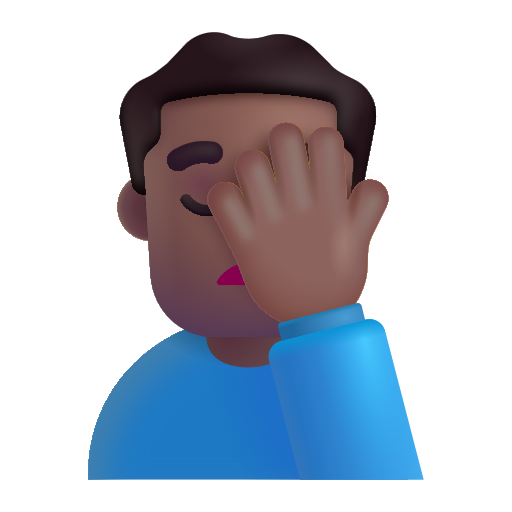
man facepalming color  dark